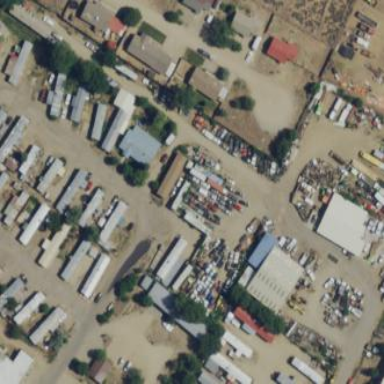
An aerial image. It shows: Industrial area designated as scrap yard.